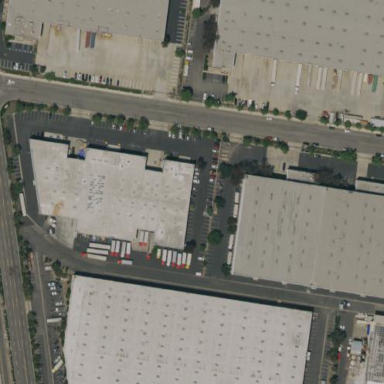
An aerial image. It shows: Warehouse.